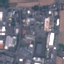
Land use / land cover class: Industrial